Aerial crown-view tile of a tropical tree (Barro Colorado Island, Panama), acquired 20250317:
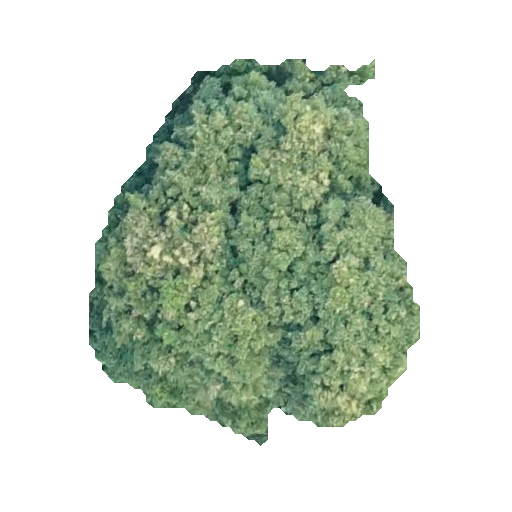
Species: Prioria copaifera
GBIF accepted scientific name: Prioria copaifera
Crown area: 137.173 m²